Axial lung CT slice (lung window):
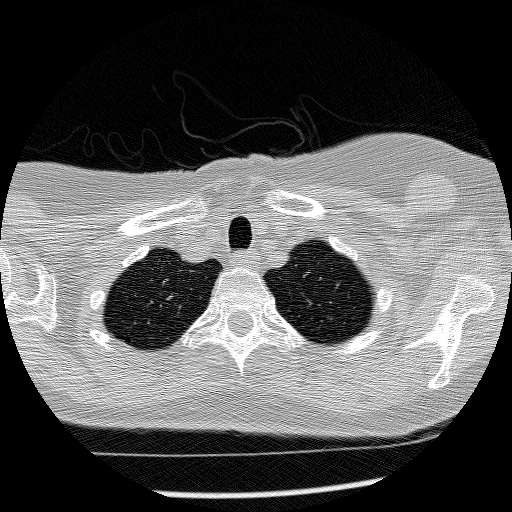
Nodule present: no